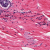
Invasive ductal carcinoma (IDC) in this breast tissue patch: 0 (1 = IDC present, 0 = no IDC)